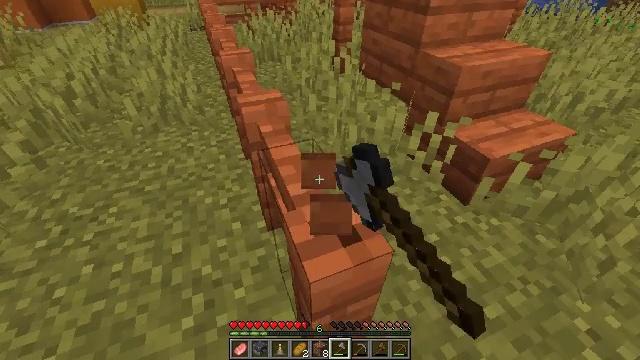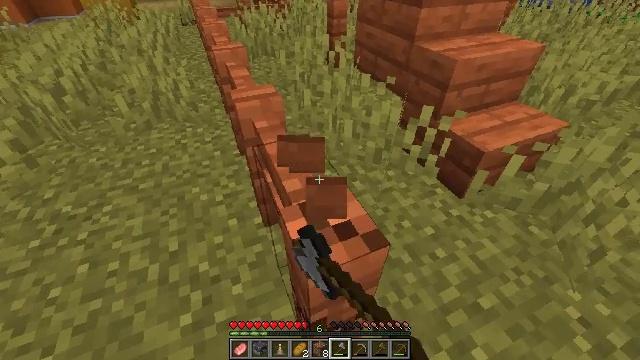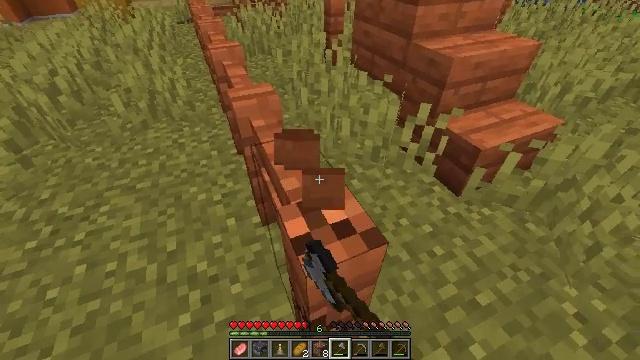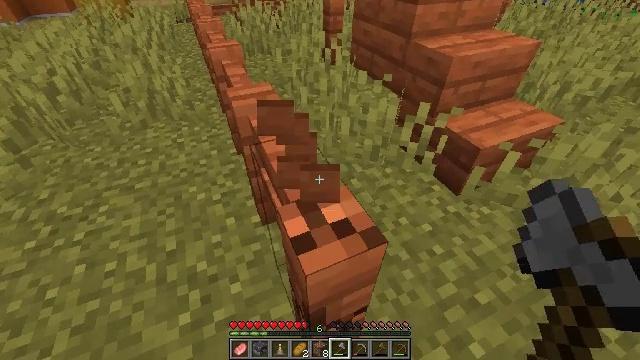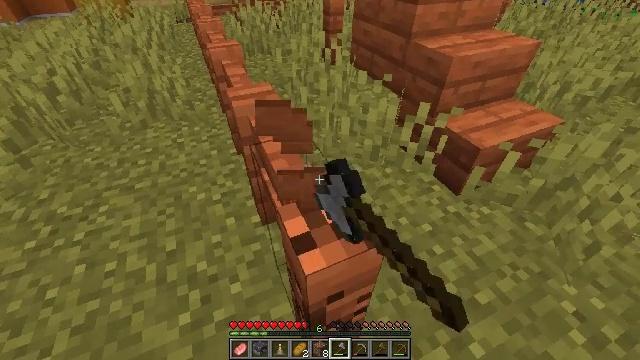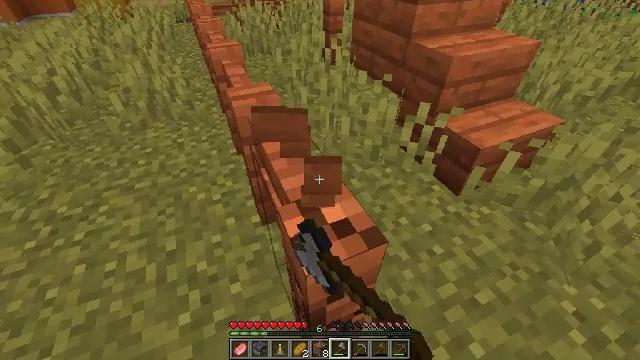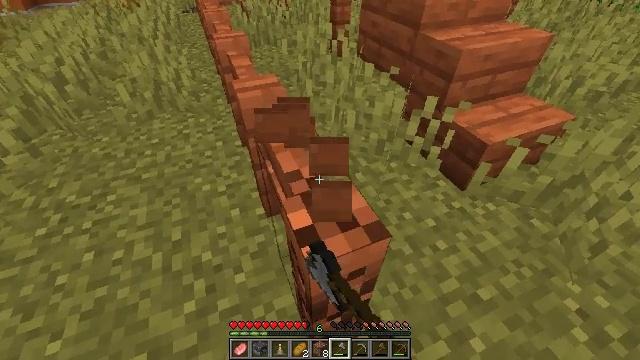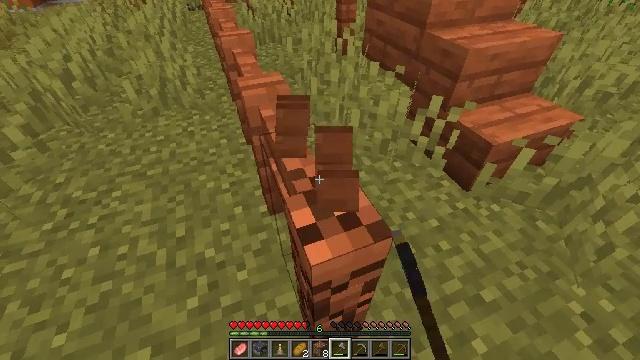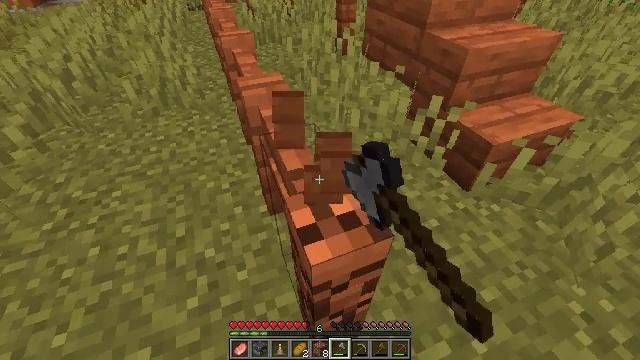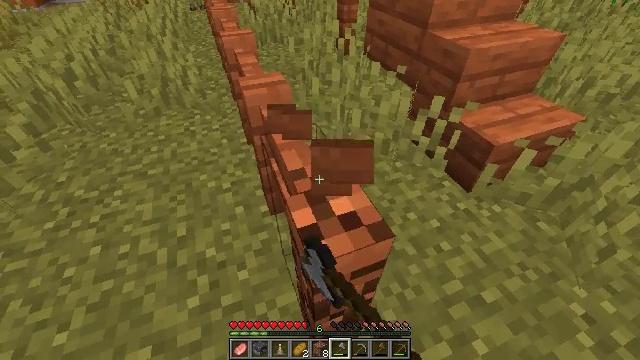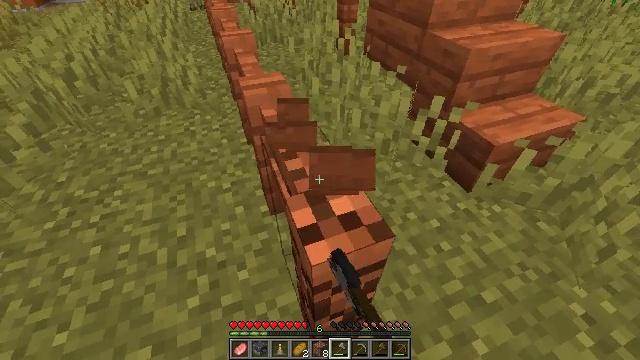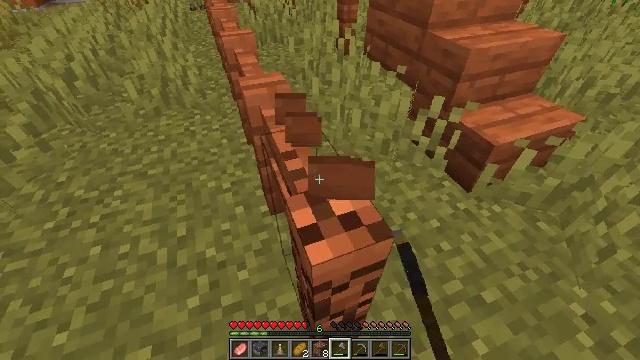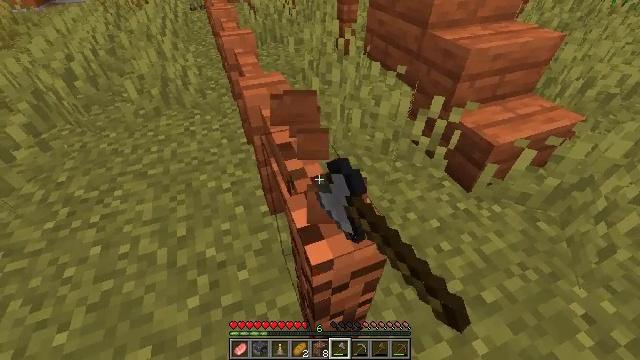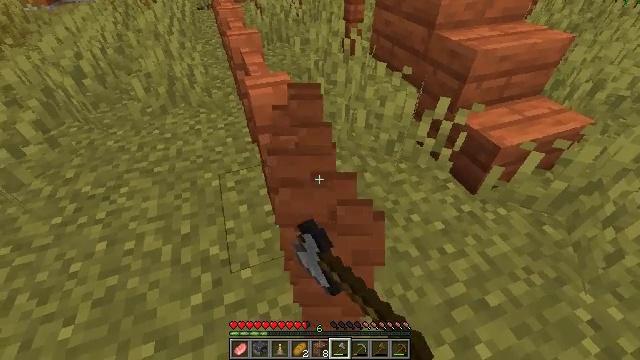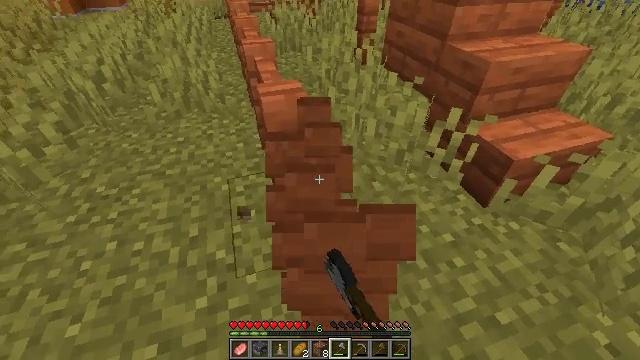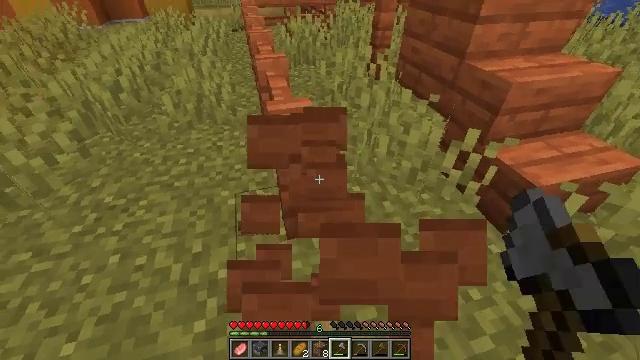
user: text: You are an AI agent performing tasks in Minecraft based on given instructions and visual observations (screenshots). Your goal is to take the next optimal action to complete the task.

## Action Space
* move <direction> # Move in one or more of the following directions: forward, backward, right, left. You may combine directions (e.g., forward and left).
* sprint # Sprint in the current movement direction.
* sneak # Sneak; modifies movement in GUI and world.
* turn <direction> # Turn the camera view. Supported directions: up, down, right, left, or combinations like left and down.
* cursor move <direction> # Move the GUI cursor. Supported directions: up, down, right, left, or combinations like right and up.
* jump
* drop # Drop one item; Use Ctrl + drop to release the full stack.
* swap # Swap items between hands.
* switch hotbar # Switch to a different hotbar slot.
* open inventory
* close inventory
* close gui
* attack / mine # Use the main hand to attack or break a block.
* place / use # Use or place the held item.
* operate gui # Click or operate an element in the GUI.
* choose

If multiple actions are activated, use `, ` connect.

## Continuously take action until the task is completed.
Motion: motion action
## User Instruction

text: Mine the acacia fence.
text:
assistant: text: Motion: turn right and down, attack / mine
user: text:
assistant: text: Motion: attack / mine
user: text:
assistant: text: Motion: attack / mine
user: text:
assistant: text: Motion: attack / mine
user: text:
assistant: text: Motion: attack / mine
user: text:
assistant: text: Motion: turn left and down, attack / mine
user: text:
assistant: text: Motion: turn left, attack / mine
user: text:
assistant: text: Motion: attack / mine
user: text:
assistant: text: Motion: attack / mine
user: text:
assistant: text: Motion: attack / mine
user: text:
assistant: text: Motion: attack / mine
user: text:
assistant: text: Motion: attack / mine
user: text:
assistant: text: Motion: turn left, attack / mine
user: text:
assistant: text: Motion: turn left and up, attack / mine
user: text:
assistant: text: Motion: move forward, turn left and up, attack / mine
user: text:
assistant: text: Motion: move forward, turn left and up, attack / mine
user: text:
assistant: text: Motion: move forward, turn up, attack / mine
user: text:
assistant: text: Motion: turn up, attack / mine
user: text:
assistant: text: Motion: attack / mine
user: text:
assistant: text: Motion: attack / mine
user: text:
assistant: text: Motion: turn left, attack / mine
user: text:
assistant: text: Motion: turn left, attack / mine
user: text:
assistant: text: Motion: turn left and down, attack / mine
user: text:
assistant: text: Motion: attack / mine
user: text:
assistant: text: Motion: attack / mine
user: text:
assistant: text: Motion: attack / mine
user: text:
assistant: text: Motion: attack / mine
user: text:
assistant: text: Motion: attack / mine
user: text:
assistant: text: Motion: attack / mine
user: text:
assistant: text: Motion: attack / mine